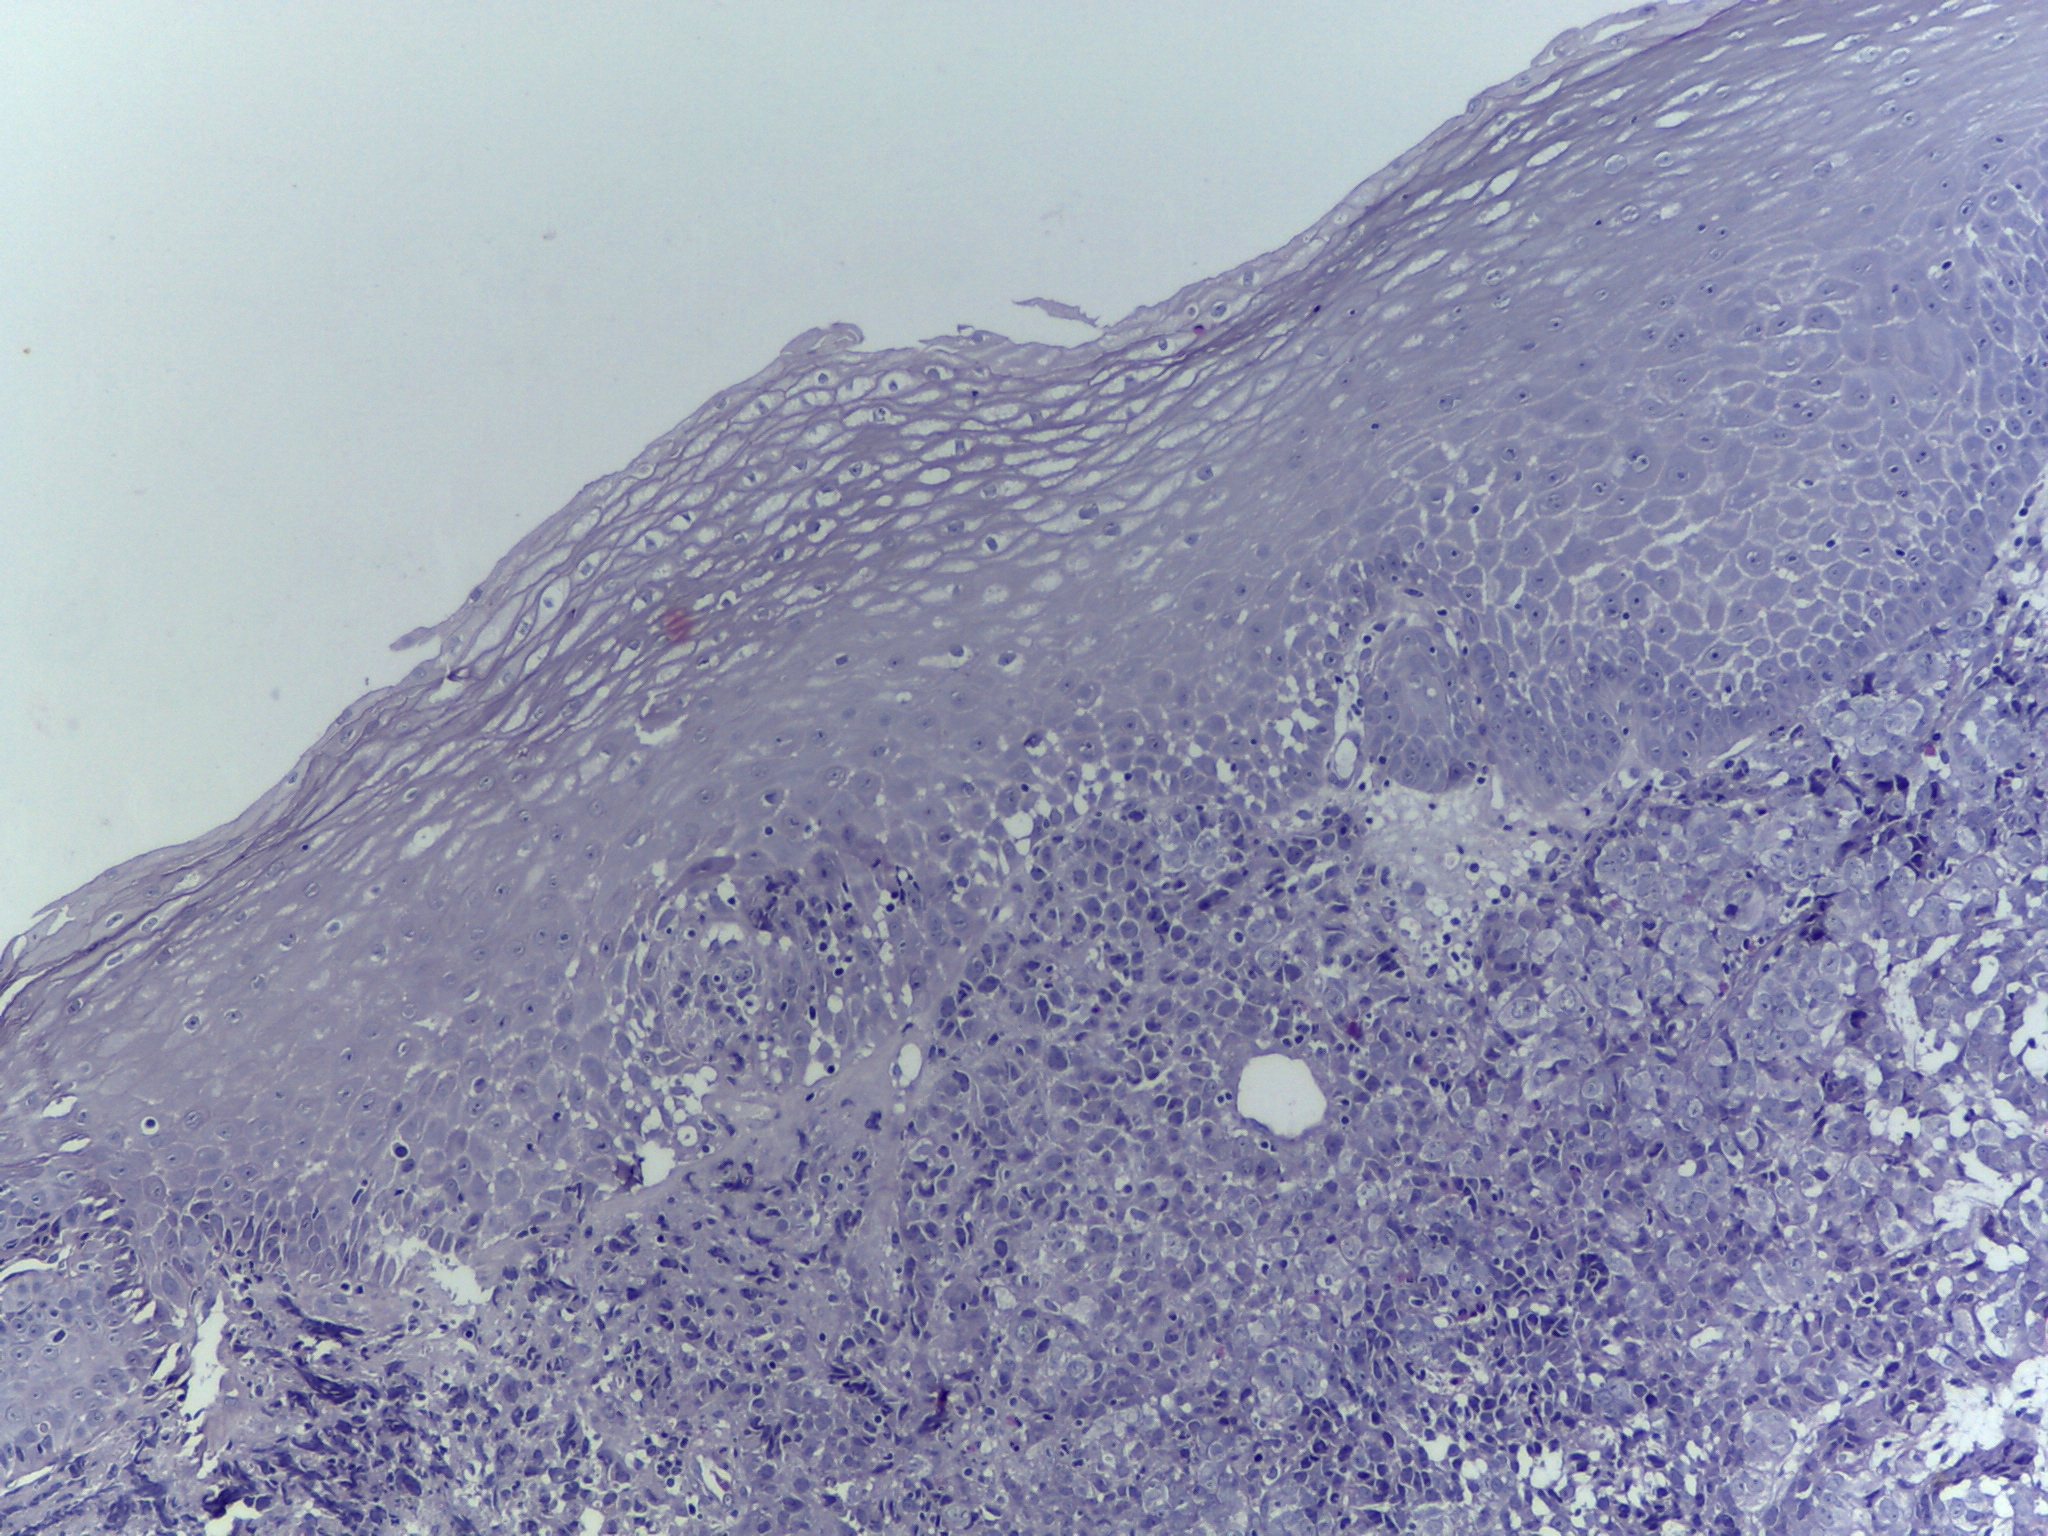
Diagnosis: OSCC